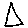
Label: triangle